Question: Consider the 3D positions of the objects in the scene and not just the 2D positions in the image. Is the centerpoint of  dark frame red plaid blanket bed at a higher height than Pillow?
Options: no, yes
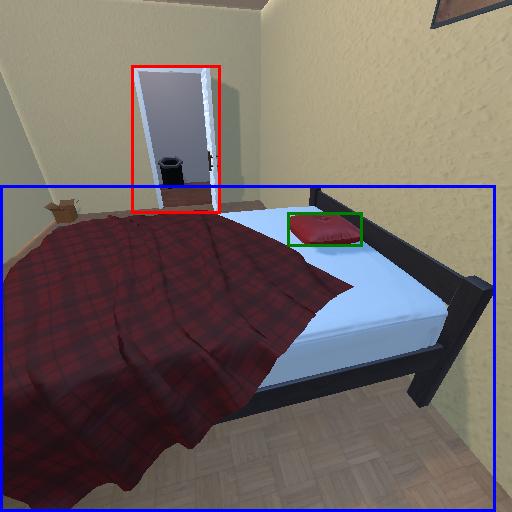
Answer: no